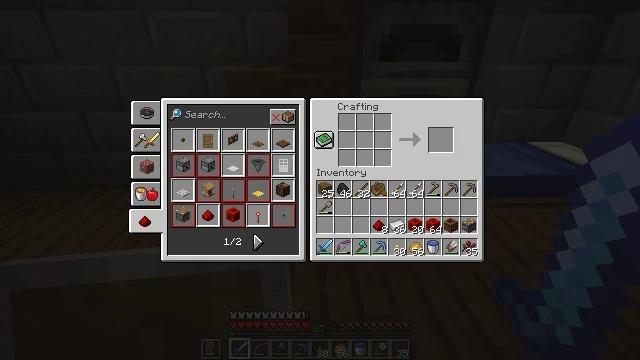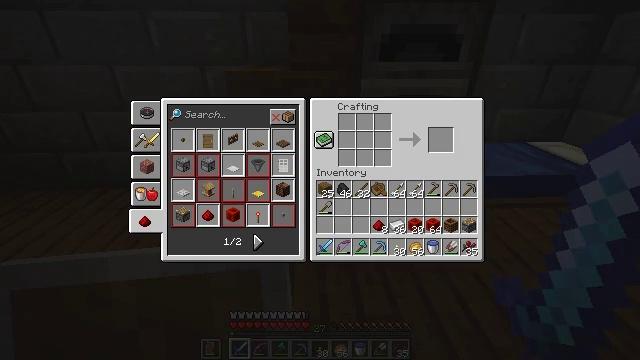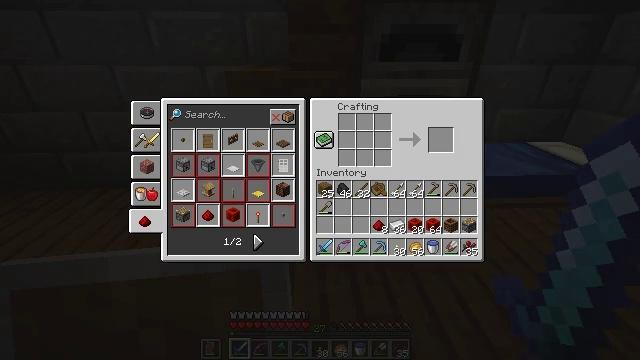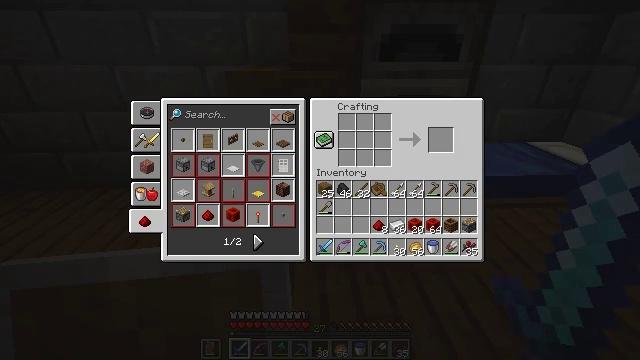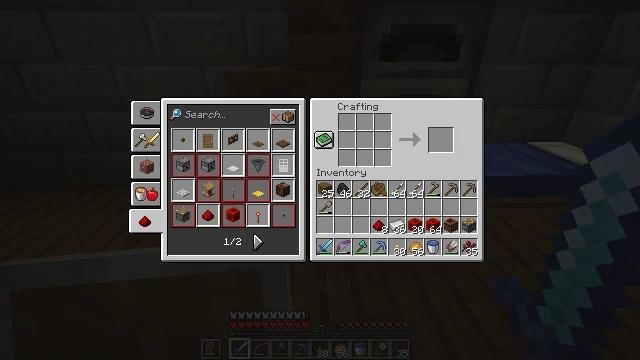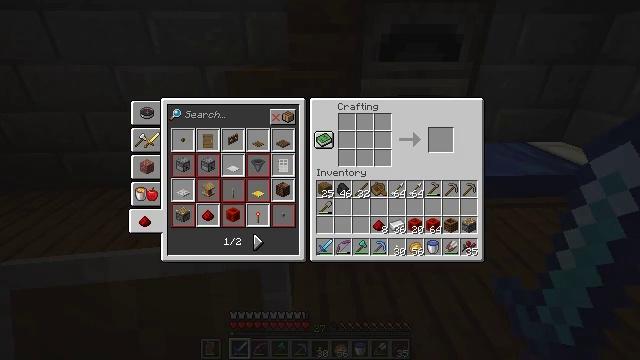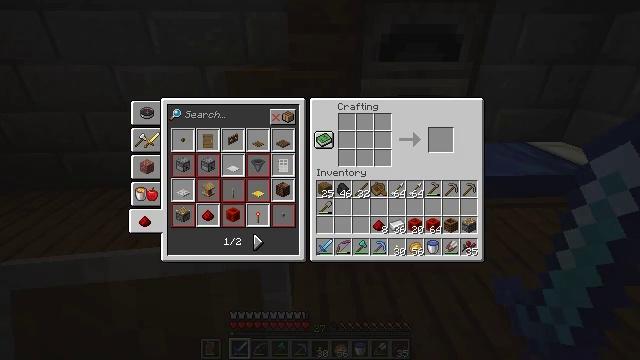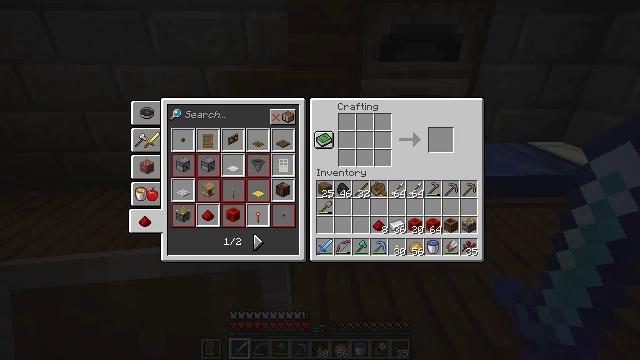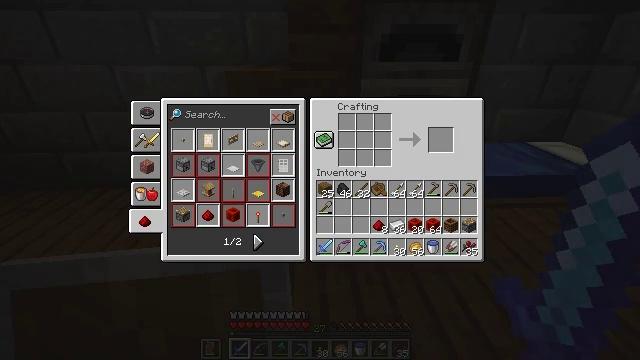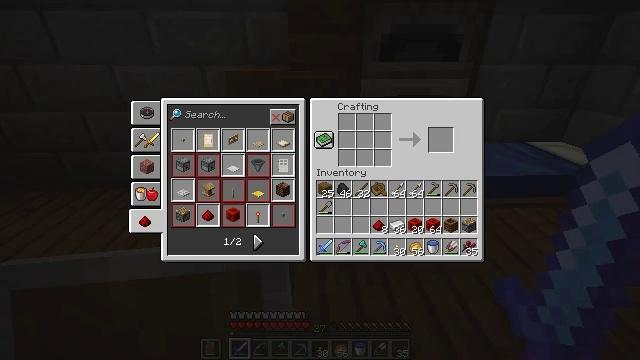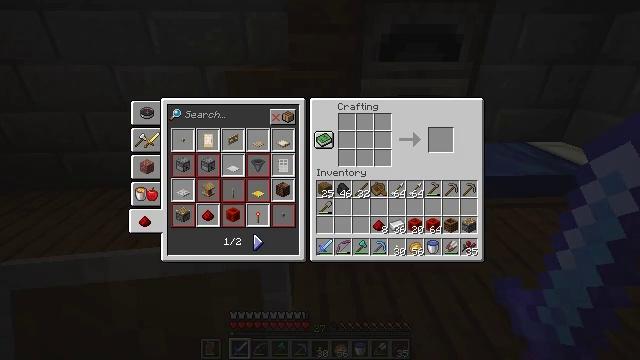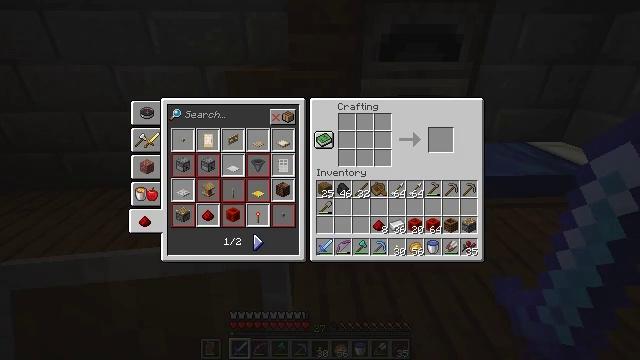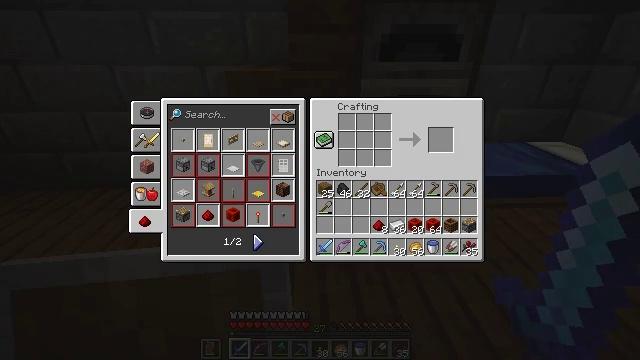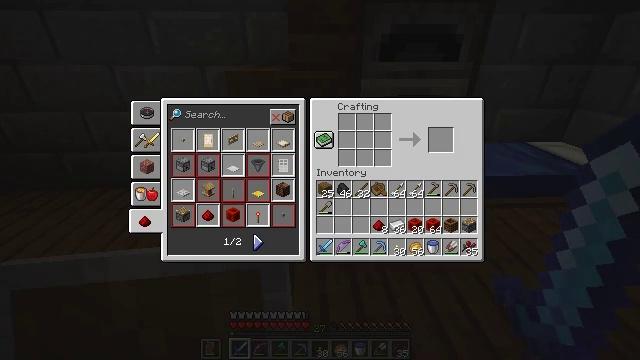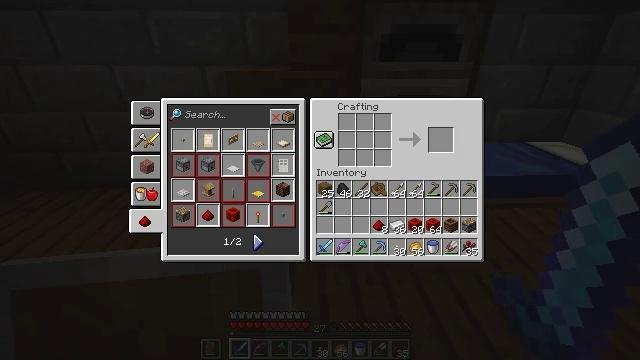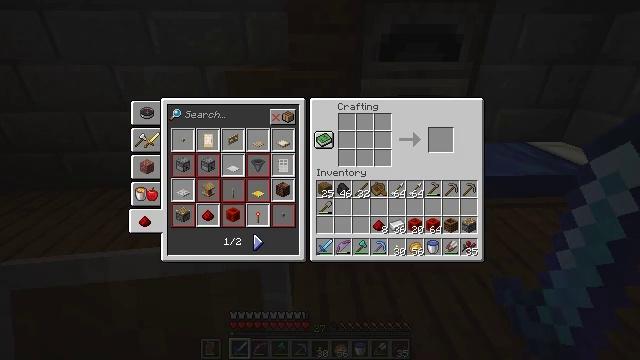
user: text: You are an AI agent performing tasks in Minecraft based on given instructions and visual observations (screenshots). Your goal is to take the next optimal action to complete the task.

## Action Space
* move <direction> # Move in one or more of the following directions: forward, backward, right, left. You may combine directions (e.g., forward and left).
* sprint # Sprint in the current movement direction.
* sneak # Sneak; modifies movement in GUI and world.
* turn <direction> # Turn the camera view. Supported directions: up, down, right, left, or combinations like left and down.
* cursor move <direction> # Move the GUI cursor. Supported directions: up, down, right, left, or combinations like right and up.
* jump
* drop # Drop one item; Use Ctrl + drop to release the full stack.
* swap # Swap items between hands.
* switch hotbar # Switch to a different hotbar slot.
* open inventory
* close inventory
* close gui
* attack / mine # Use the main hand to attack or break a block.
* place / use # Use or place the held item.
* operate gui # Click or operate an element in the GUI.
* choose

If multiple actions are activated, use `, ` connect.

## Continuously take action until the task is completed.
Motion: motion action
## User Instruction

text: Use the crafting interface to create a note block.
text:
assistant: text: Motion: no_op
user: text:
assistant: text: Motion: no_op
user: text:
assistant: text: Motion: no_op
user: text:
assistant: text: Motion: no_op
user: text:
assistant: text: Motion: no_op
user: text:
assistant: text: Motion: no_op
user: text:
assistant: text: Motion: no_op
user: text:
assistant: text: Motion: no_op
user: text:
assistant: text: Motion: no_op
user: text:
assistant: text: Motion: no_op
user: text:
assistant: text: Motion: no_op
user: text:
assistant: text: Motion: no_op
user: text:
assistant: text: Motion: no_op
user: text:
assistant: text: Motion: no_op
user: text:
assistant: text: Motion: no_op
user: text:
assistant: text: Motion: cursor move right and up
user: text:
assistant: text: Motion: cursor move right and up
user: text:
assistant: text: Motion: no_op
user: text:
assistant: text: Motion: no_op
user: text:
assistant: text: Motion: no_op
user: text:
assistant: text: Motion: no_op
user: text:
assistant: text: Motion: operate gui
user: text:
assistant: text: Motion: operate gui
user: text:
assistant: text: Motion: no_op
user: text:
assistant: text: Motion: no_op
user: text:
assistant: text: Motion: no_op
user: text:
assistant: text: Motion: no_op
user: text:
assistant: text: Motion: no_op
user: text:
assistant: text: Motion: no_op
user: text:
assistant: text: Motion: no_op